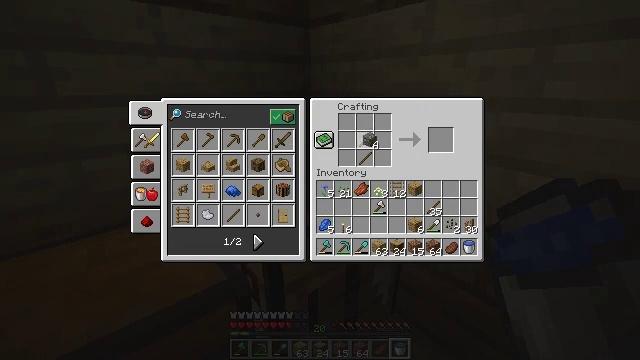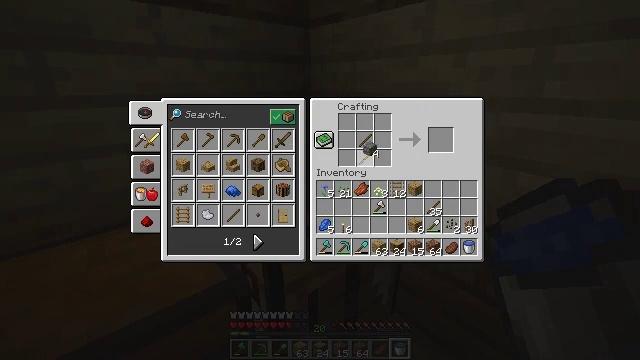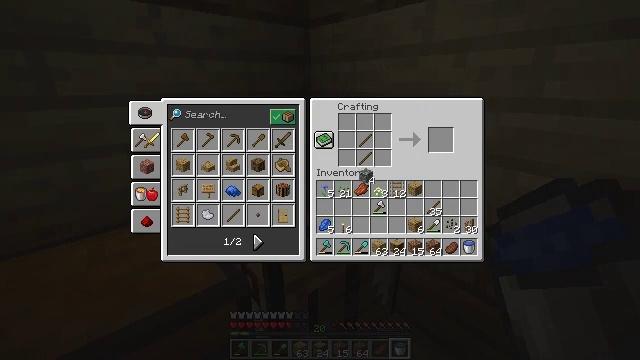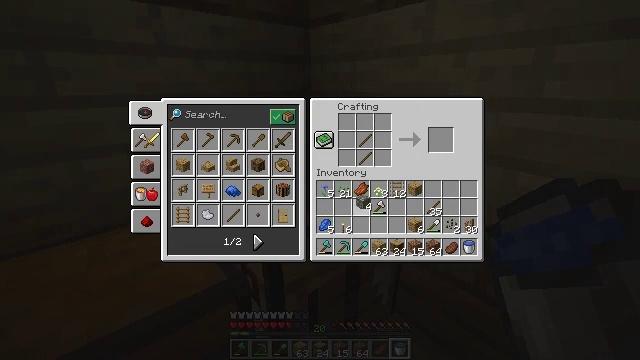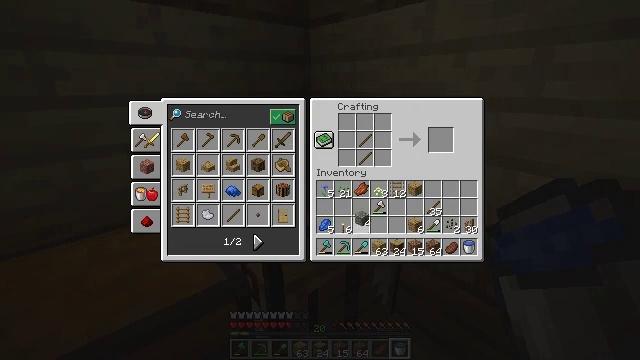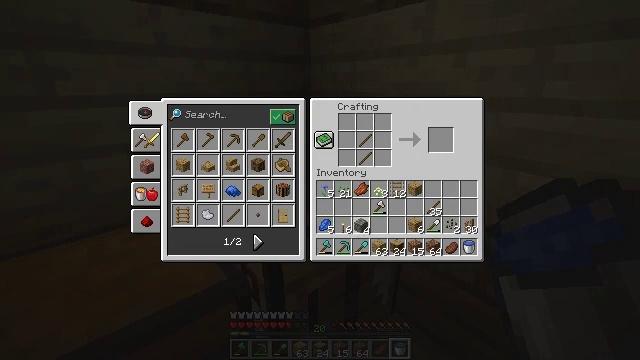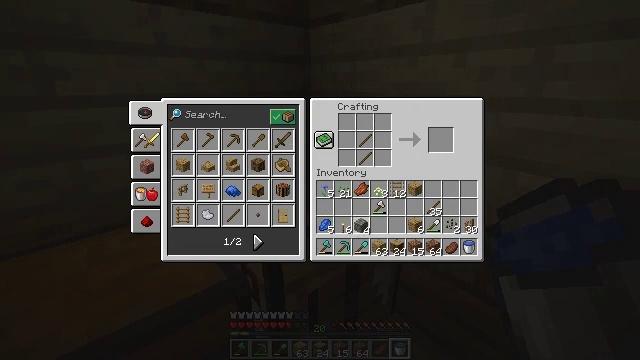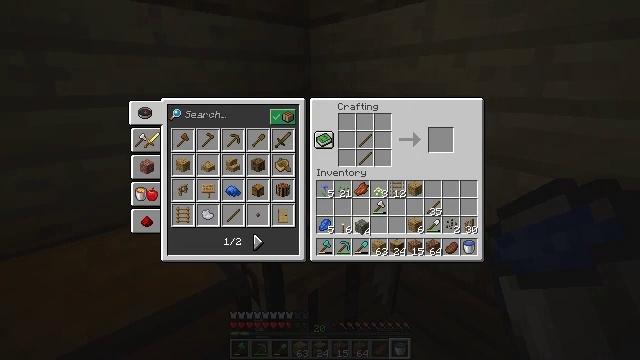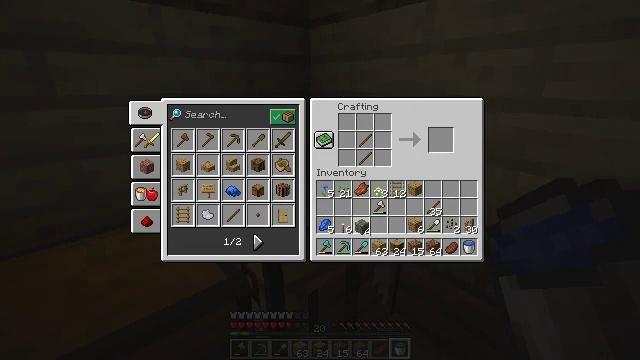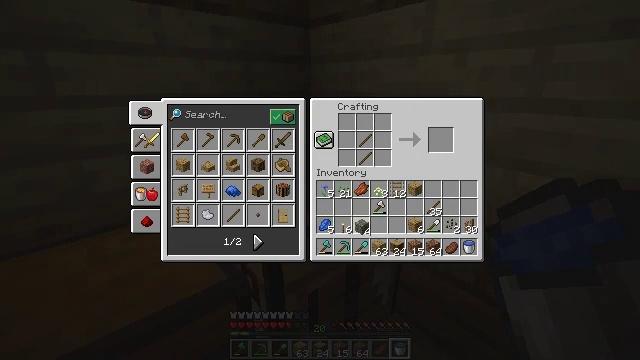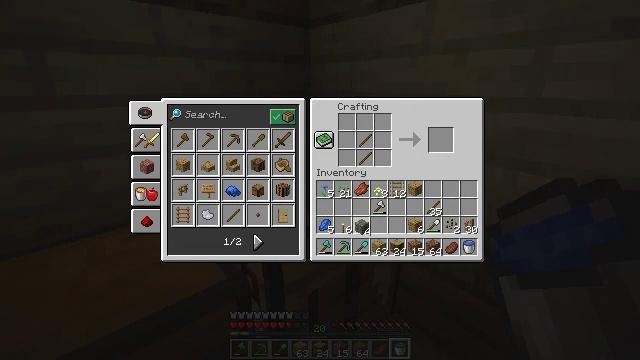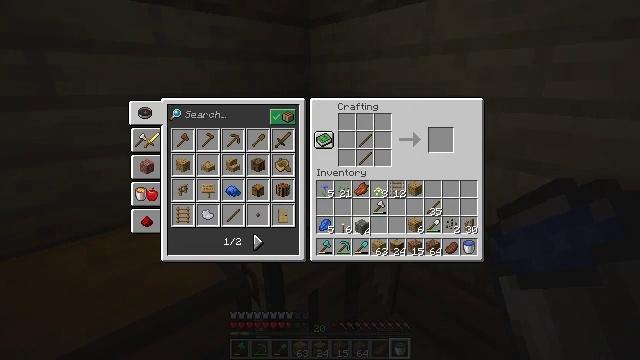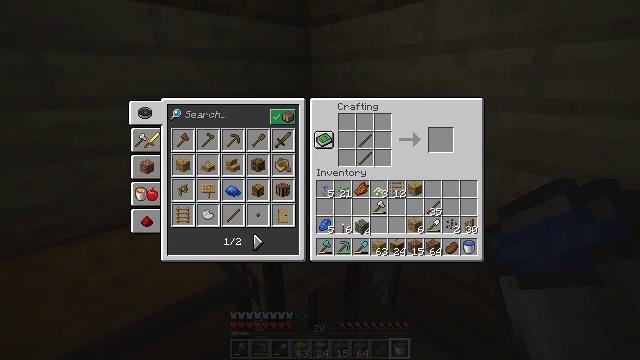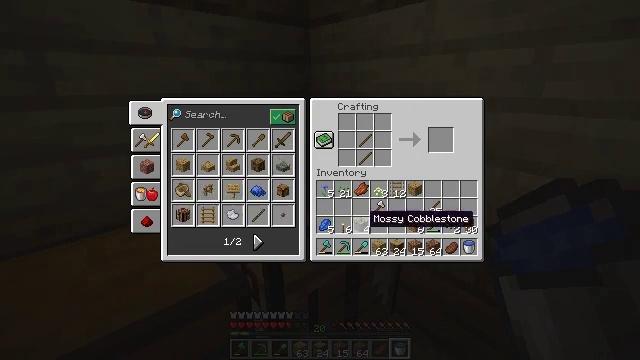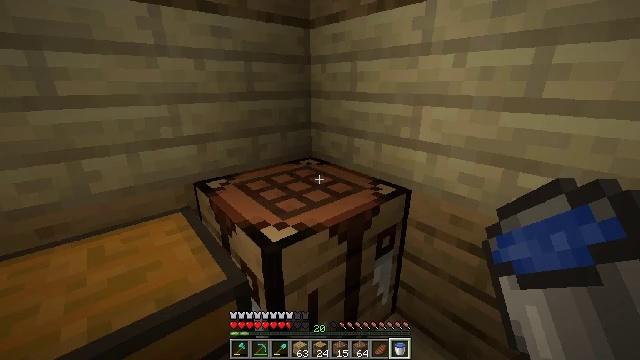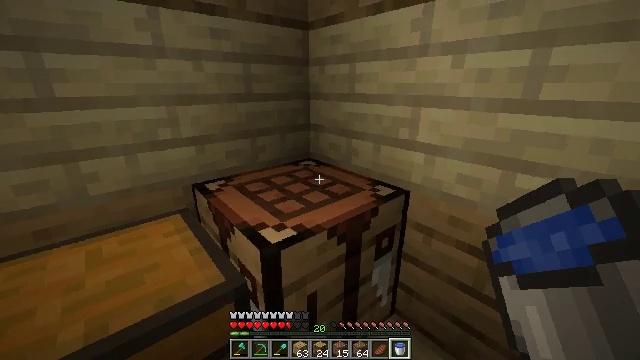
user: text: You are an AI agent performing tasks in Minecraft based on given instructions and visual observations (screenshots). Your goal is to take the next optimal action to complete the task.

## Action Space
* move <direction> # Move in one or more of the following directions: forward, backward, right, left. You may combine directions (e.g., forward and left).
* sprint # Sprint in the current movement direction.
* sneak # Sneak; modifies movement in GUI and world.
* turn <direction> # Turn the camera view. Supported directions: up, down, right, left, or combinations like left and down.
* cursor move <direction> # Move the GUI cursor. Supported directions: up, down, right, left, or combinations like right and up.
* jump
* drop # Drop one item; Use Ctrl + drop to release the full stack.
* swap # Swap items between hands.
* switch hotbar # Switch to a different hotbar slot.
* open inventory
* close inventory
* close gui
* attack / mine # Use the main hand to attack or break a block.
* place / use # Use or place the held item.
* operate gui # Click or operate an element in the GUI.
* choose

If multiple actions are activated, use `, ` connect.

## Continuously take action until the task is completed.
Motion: motion action
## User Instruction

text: Make a stone hoe in the crafting grid with cobblestone and sticks.
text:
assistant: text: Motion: cursor move down
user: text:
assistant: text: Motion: cursor move down
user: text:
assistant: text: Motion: cursor move down
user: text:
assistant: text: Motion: cursor move down
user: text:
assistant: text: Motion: no_op
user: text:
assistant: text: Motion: no_op
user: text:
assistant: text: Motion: no_op
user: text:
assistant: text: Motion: no_op
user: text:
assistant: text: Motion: no_op
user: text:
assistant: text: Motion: operate gui
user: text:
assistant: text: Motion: operate gui
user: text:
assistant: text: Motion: operate gui
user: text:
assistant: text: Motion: no_op
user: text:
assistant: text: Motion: no_op
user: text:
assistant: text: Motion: close gui
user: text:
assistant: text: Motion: no_op
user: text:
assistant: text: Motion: no_op
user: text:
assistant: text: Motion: no_op
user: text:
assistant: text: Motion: no_op
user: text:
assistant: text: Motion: turn left
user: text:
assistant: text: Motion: turn left
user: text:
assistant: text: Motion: turn left and down
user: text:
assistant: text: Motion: turn left and down
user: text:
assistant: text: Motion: turn left and down
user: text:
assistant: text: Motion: move forward, turn left
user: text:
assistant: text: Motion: move forward, turn left
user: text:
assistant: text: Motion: move forward, turn left
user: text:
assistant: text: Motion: move forward
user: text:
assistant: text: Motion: move forward
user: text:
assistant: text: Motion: move forward